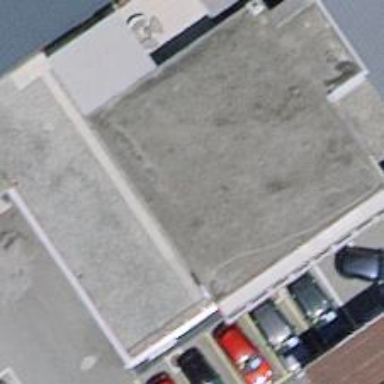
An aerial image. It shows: Car repair shop.